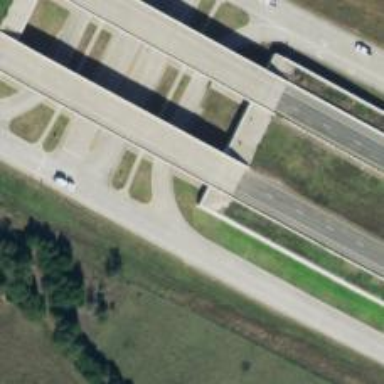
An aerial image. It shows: Trunk link road with asphalt surface.